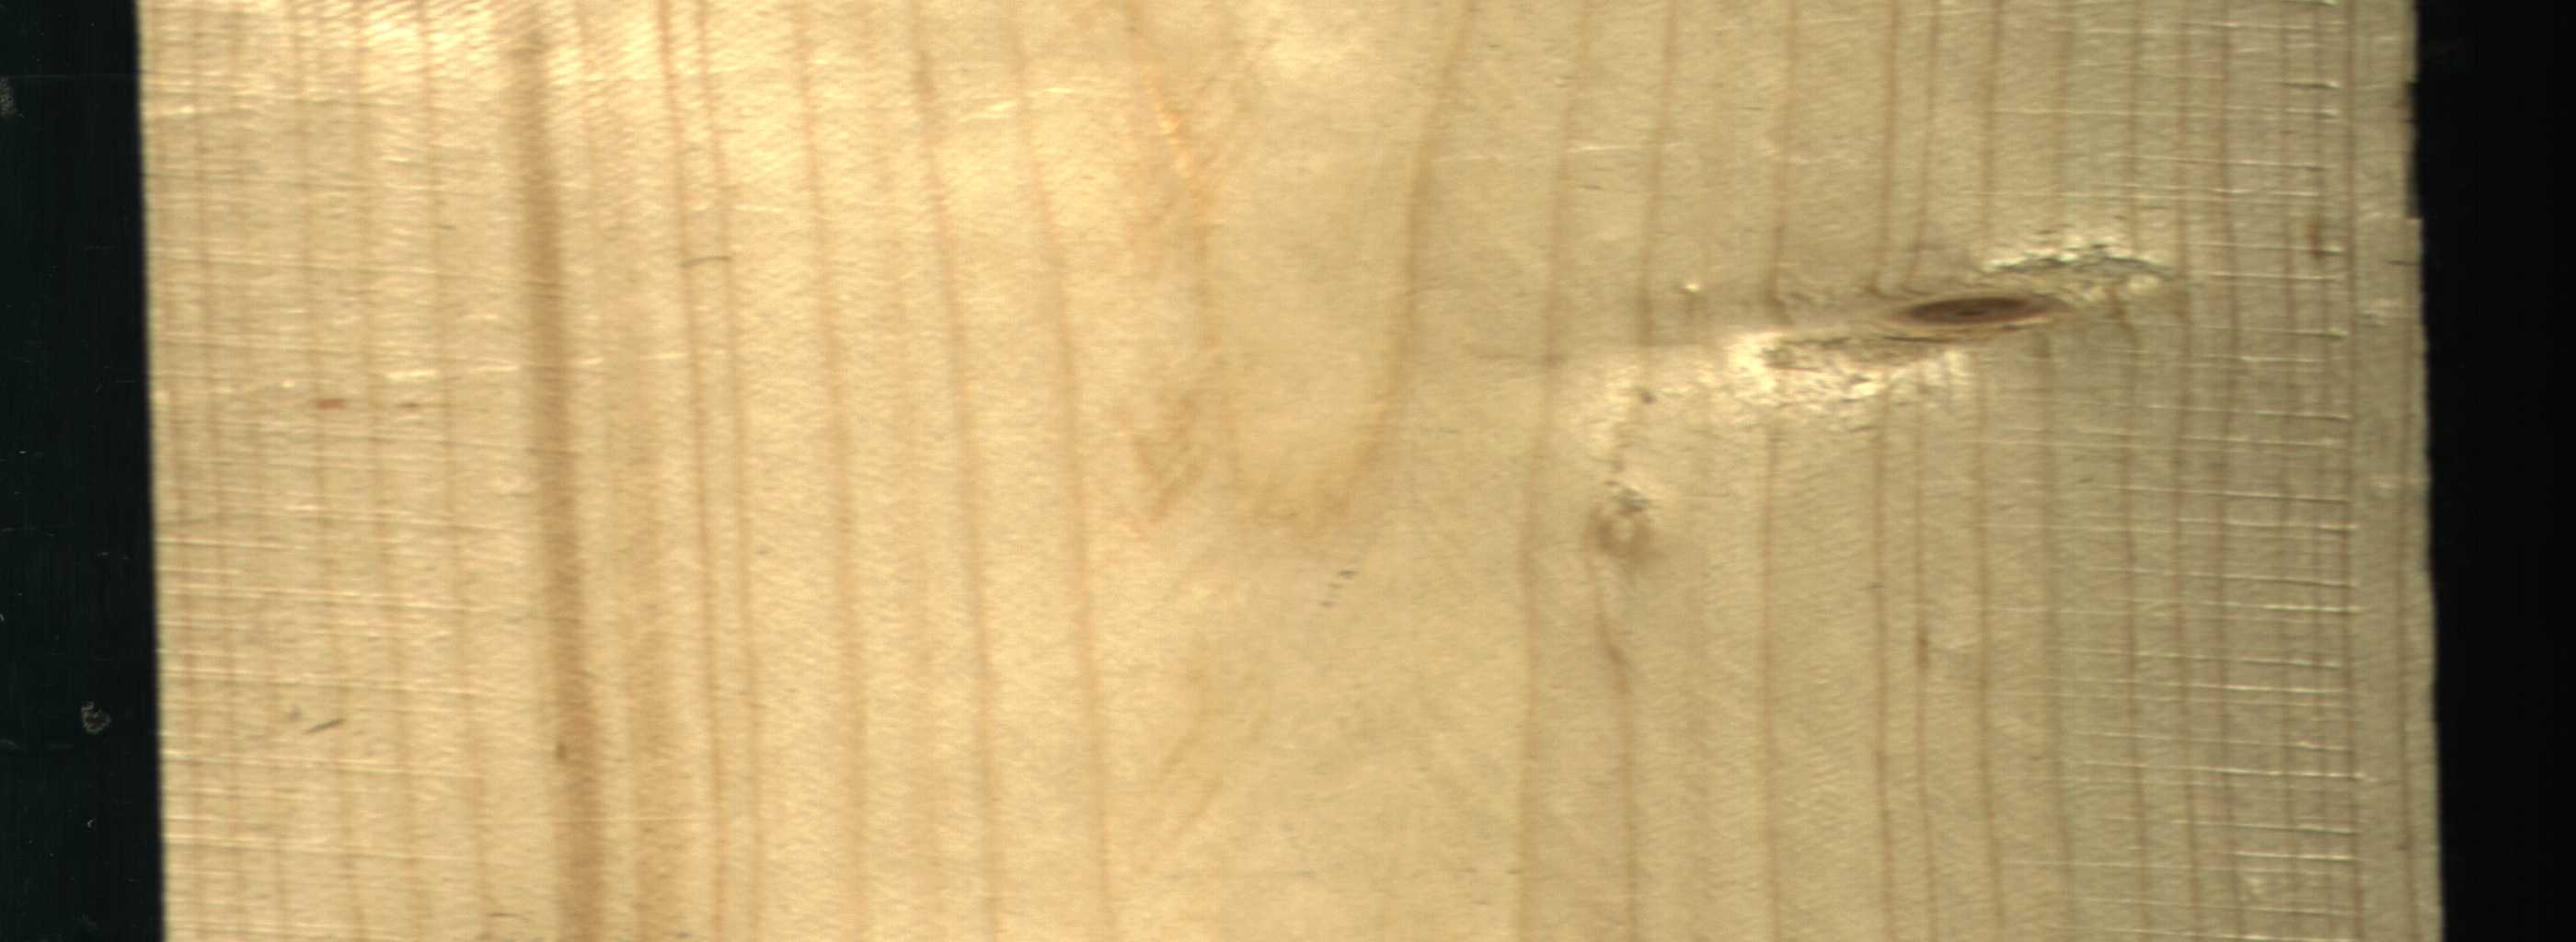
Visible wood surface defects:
Live_Knot